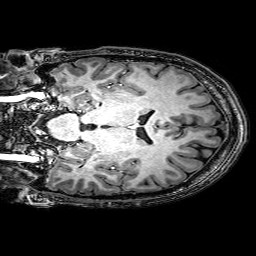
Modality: T1w
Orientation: coronal
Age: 22
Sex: male
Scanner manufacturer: philips
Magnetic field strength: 3 T
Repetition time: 0.009 s
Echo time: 0.0035 s